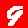
Digit: 9